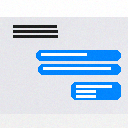
Screen state: on